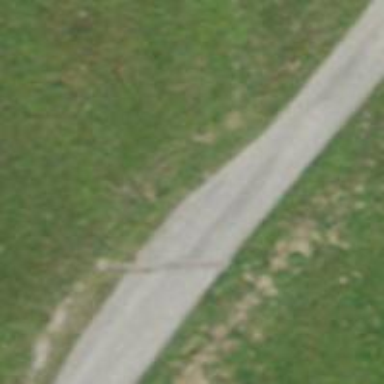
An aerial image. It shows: Passing place on the road.